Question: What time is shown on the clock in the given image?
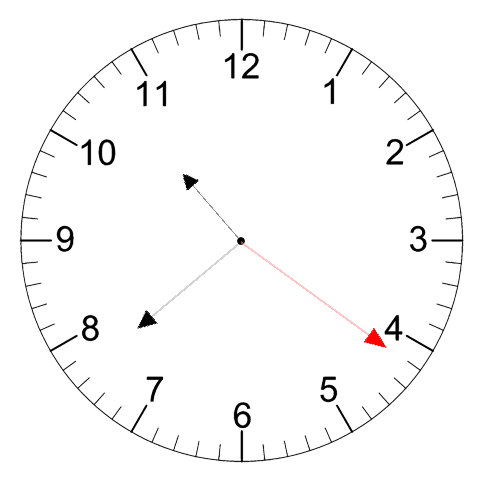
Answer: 10:38:21